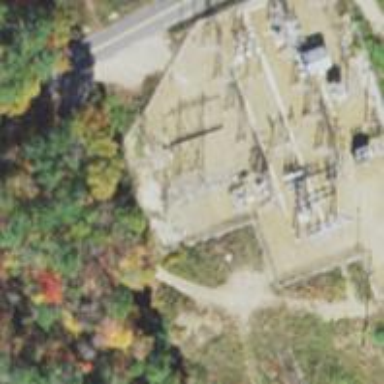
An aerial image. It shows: Switch for power supply.